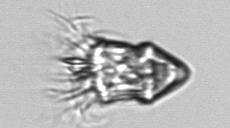
Label: Strombidium_inclinatum